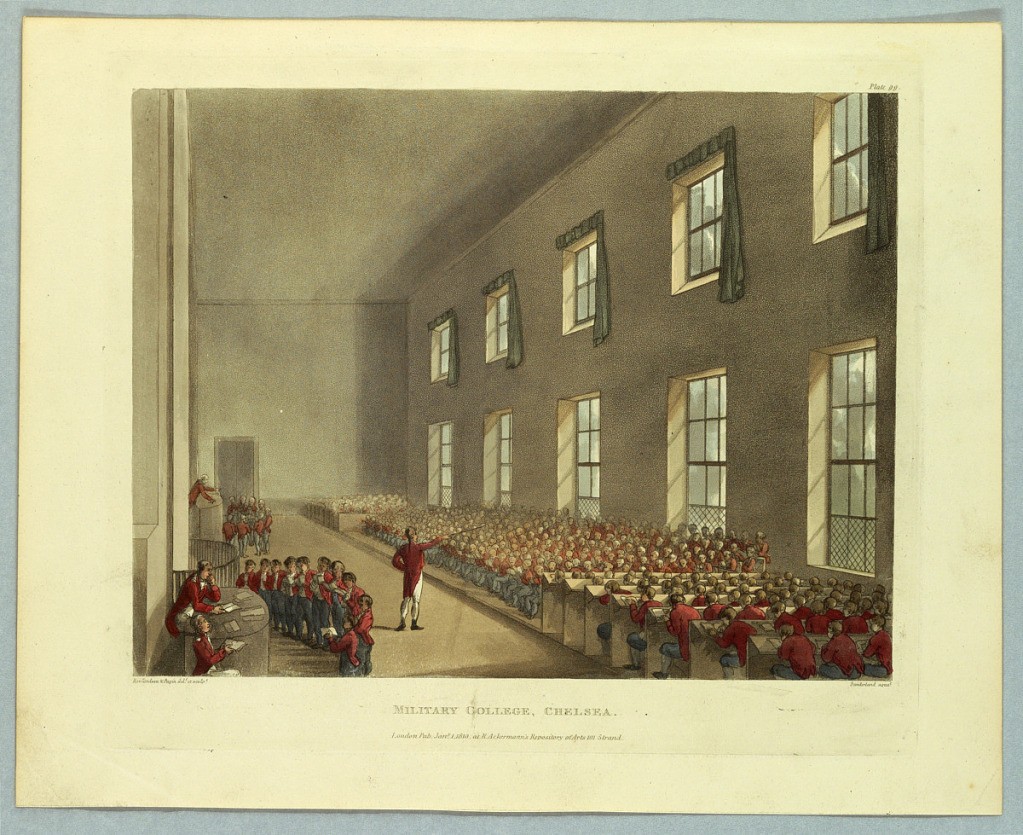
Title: Military College, Chelsea, from "Ackermann's Repository"
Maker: Thomas Rowlandson, British, 1756–1827
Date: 1810
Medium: Aquatint, brush and watercolor on paper
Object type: Print
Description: Young men in red jackets and blue trousers, seated in rows at desk, along one wall of a hall, listening to a lecture. Others at left, standing before desks. Title, artists', and publisher's names below.